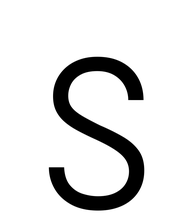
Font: Roboto_Condensed_Light